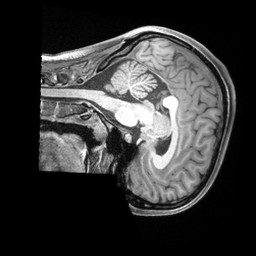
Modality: T1w
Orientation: sagittal
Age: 20
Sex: female
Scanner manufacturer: siemens
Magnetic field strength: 3 T
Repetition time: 2.4 s
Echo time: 0.00226 s